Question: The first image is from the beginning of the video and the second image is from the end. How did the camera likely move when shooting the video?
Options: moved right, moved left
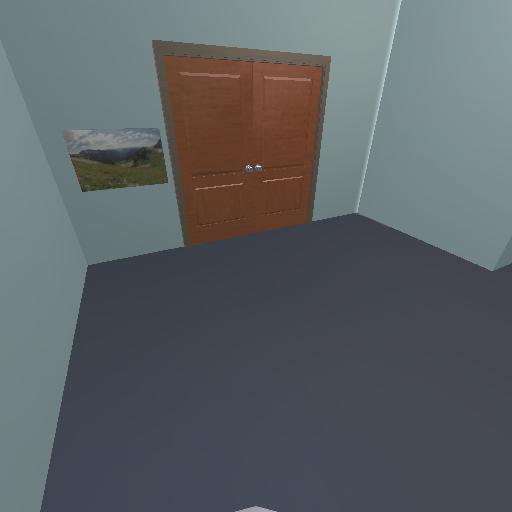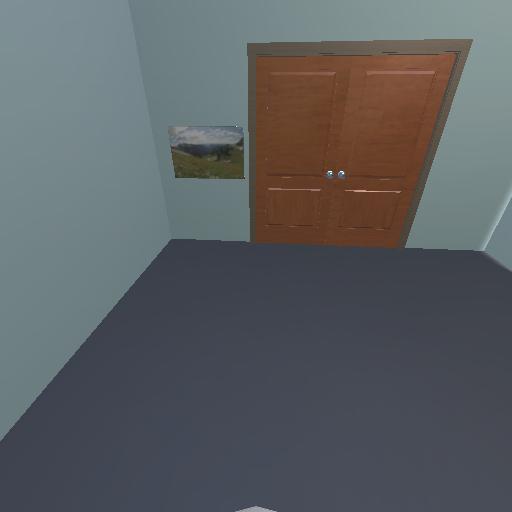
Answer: moved right